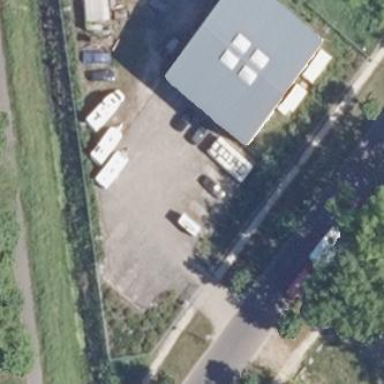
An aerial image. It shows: Industrial building that is car repair shop.